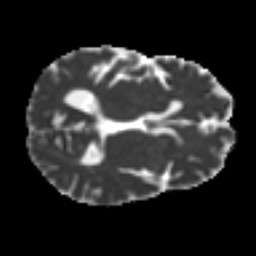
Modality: MD
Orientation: axial
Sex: male
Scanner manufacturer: ge
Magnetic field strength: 3 T
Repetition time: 7 s
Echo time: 0.0811 s